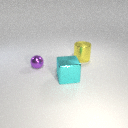
large yellow metal cylinder to the right of large cyan metal cube